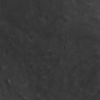
Label: not_dusty